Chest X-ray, AP view. Patient: 49 years old, sex M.
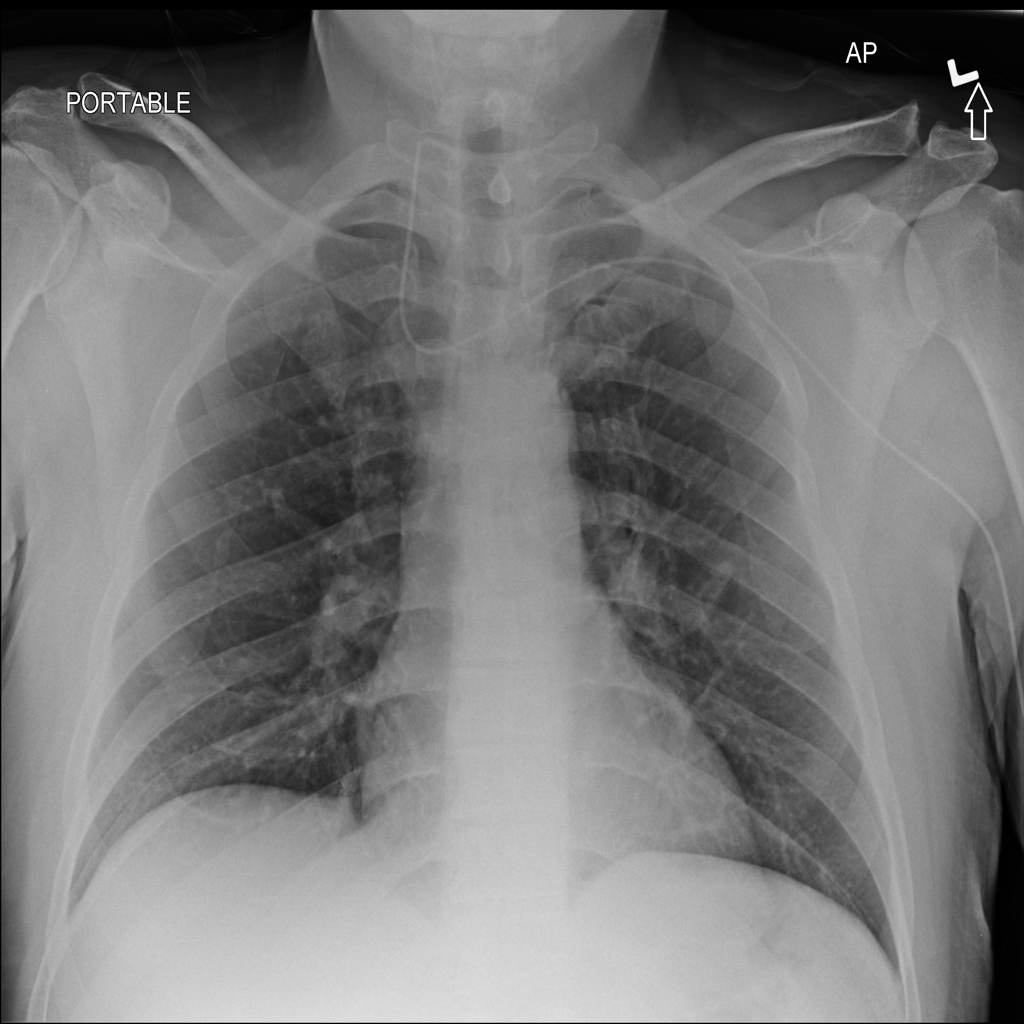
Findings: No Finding